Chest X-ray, PA view. Patient: 28 years old, sex F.
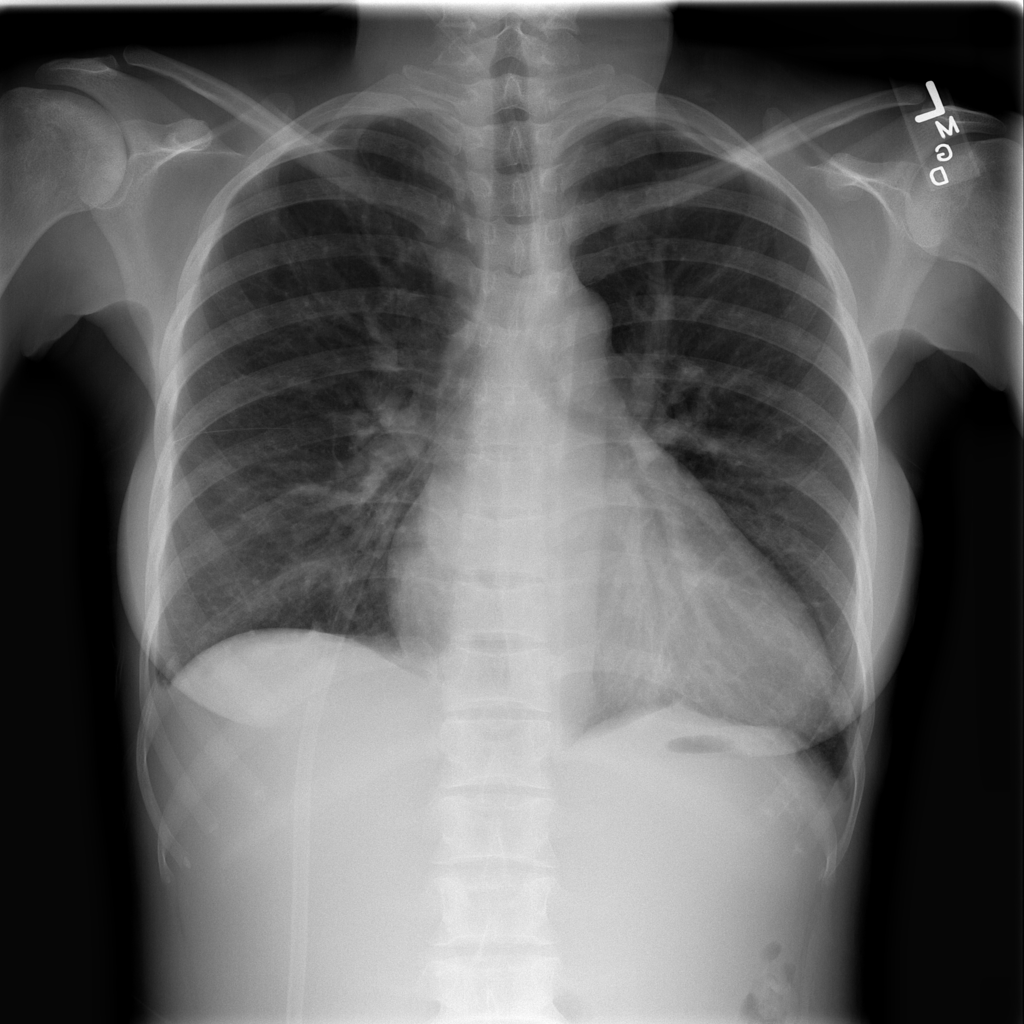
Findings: Atelectasis